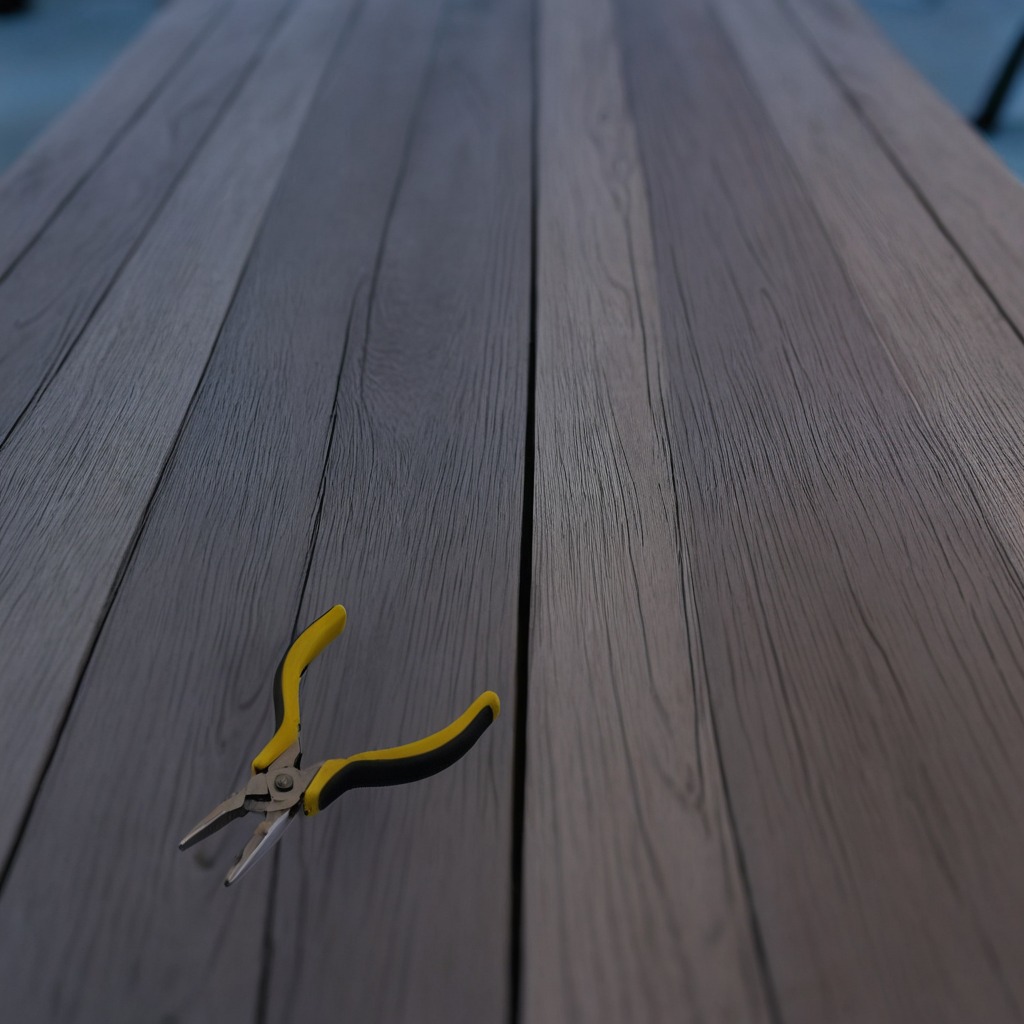
A plier is lying on the table.